Question: I'm unable to update my data inside an input field. Below is my example.

When I put new data inside that input field and press edit,data should be updated in DB. The main problem is in 'Model' so far I analyzed. I can't specify the '$this->db->where( 'id', $id);'
Each row's id should be specified.
'''
<?php if(isset($records)) : foreach($records as $row): ?>
<tr>
<?php echo form_open('main/update') ?>
<td> <input type="hidden" name="id" value="<?php echo $row->id ;?>" /></td>
<td> <input type="text" name="edit_tname" value="<?php echo $row->tname ;?>"/> </td>
<td><input type="text" name="edit_time" value="<?php echo $row->time; ?>" /</td>
<td>
<?php
$bttn = '<input type="submit" value="Update" class="btn btn-default "/>';
echo anchor("main/update/$row->id", $bttn);
echo form_close();
?>
'''
'''
public function update()
{
$updated_data = array(
'tname' => $this->input->post('edit_tname'),
'time' => $this->input->post('edit_time')
);
$this->model_users->updateM($updated_data);
redirect('main');
}
'''
'''
public function updateM($updated_data)
{
$this->db->where('id', $this->uri->segment(3));
$this->db->update('tasks',$updated_data);
}
'''
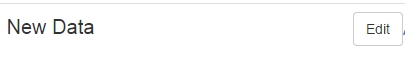
Answer: Try this:
Controller:
'''
public function update()
{
$updated_data = array(
'tname' => $this->input->post('edit_tname'),
'time' => $this->input->post('edit_time')
);
$this->model_users->updateM($updated_data, $this->input->post('id'));
redirect('main');
}
'''
Model:
'''
public function updateM($updated_data, $id)
{
$this->db->where('id', $id);
$this->db->update('tasks',$updated_data);
}
'''